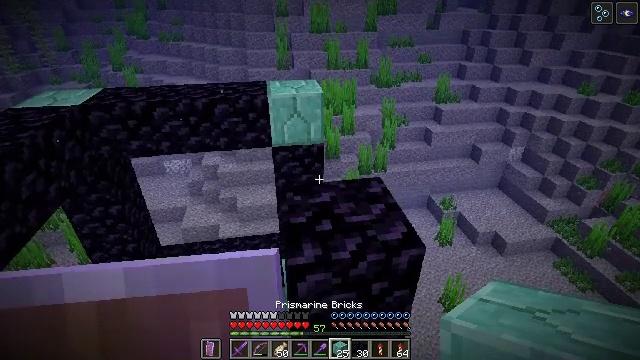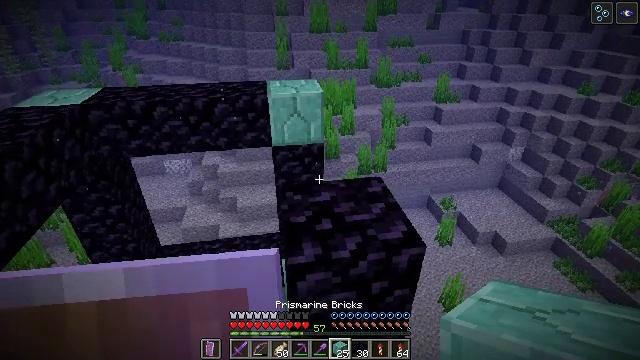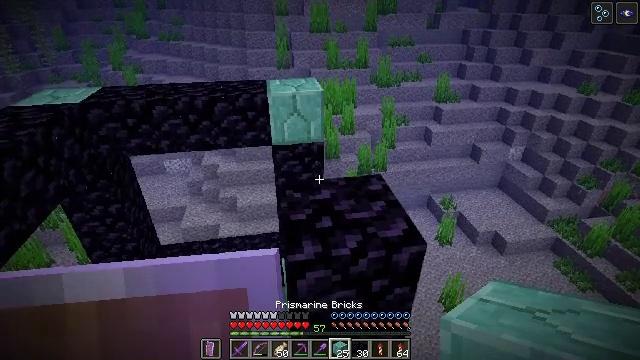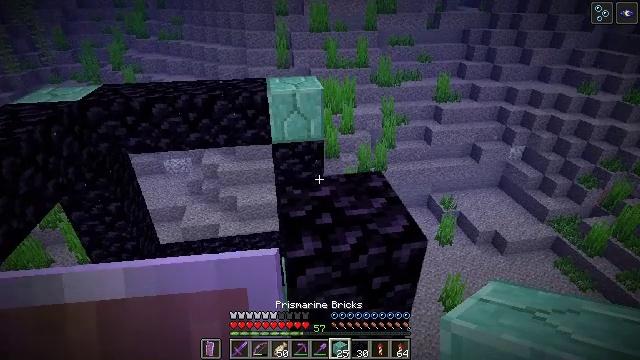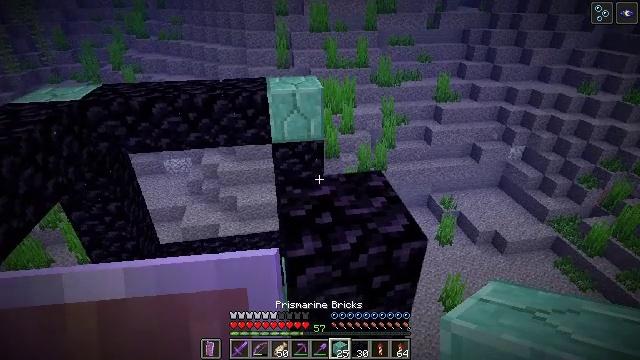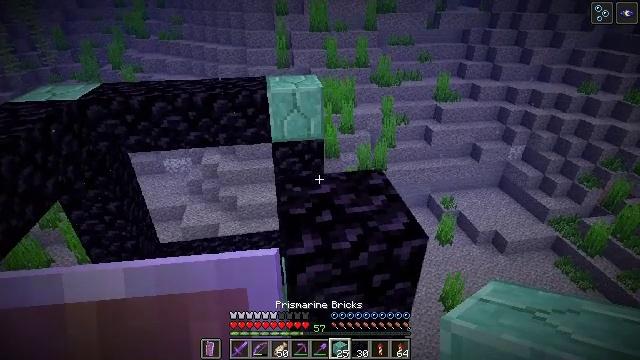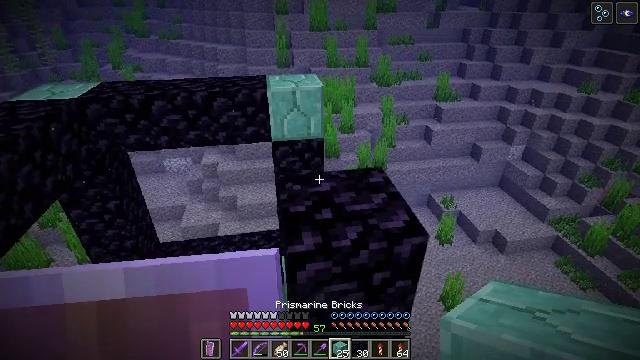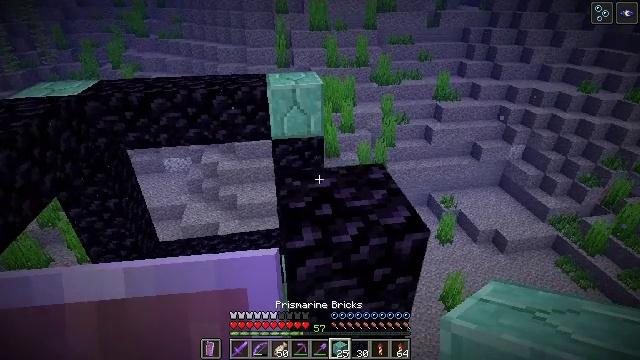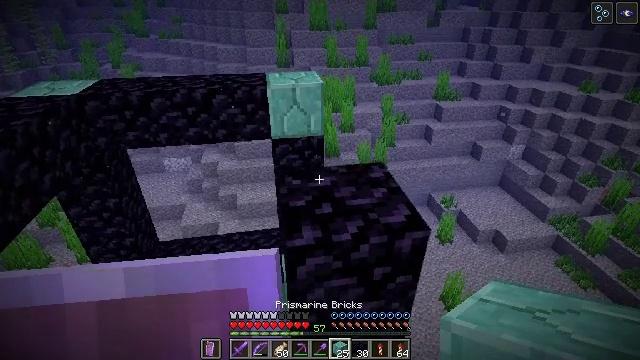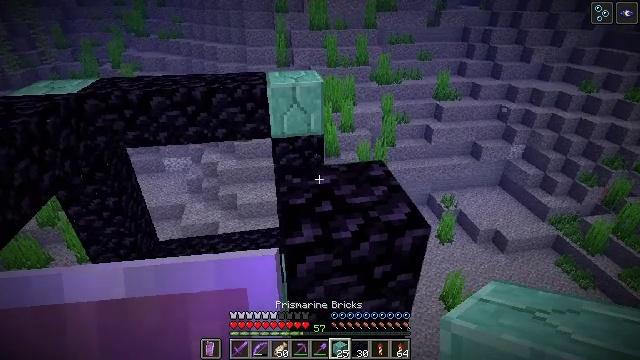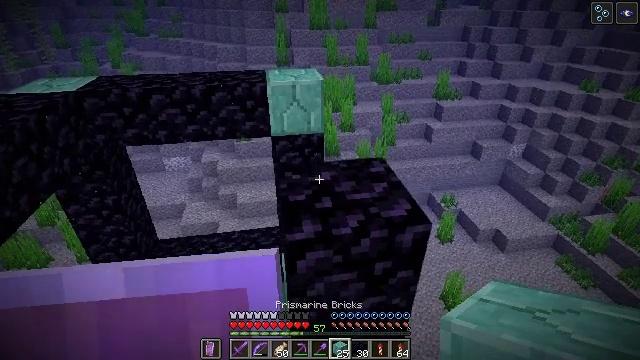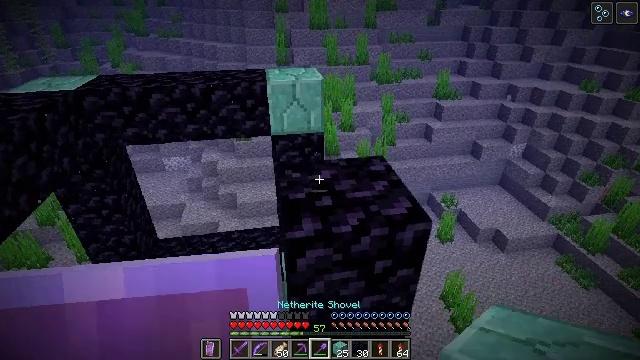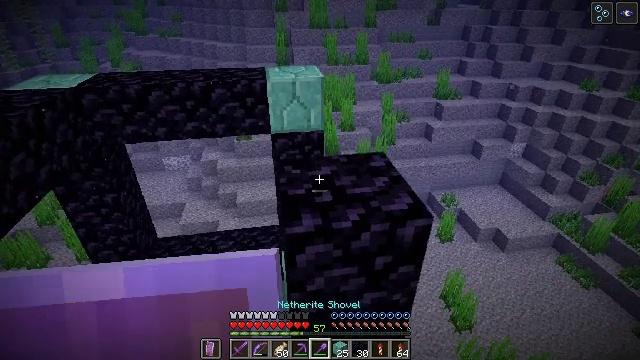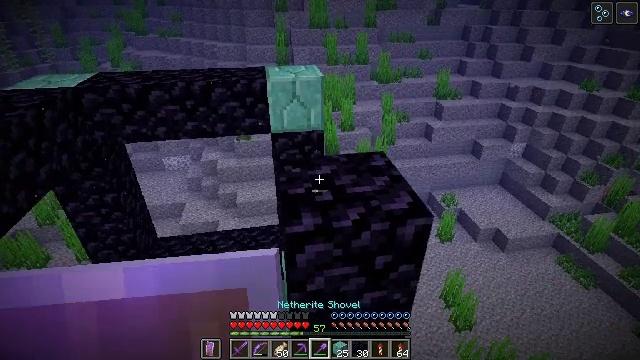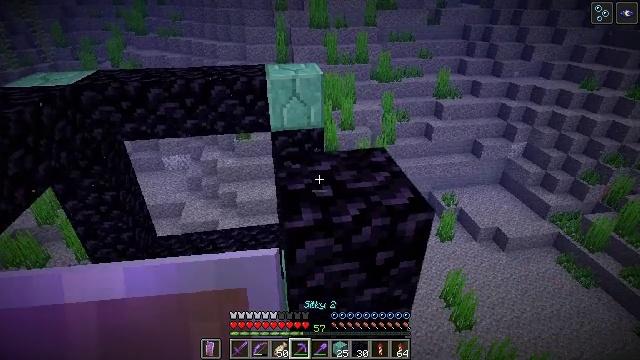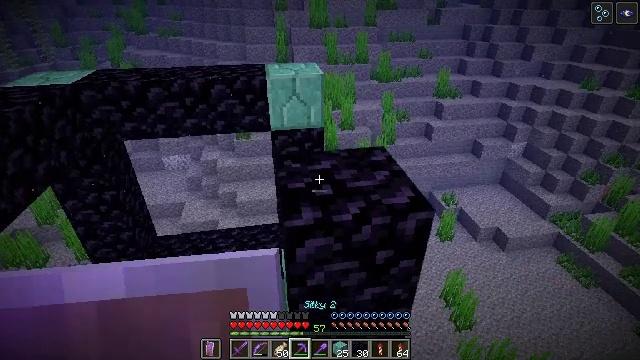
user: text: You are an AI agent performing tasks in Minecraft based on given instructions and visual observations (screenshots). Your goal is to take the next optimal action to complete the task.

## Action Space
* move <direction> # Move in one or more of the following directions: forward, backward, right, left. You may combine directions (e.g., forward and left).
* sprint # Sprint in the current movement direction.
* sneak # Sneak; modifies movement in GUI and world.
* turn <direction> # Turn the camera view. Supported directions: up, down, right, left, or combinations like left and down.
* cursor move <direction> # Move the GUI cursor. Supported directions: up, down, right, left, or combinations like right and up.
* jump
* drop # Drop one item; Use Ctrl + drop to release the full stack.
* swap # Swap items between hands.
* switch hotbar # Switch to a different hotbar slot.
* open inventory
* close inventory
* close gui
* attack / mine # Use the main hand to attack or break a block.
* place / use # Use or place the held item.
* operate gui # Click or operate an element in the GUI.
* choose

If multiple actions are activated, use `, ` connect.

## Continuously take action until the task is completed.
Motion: motion action
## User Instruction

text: Harvest obsidian for portal building.
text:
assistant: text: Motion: no_op
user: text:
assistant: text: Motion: no_op
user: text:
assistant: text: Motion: no_op
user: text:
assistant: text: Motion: no_op
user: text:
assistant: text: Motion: no_op
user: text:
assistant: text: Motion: no_op
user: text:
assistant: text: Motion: no_op
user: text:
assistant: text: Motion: no_op
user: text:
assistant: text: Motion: no_op
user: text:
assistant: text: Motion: no_op
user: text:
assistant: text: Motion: no_op
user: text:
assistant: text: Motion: no_op
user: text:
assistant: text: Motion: no_op
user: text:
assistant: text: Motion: no_op
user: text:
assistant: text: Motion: no_op
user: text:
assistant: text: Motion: no_op
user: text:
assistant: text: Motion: no_op
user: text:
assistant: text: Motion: no_op
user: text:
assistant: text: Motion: no_op
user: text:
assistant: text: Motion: no_op
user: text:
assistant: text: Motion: no_op
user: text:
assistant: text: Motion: no_op
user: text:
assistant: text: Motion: move forward
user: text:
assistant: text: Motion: move forward, turn down
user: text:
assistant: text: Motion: move forward, turn down, attack / mine
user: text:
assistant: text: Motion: move forward, attack / mine
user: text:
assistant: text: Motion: move forward, attack / mine
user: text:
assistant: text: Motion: attack / mine
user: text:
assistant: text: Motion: attack / mine
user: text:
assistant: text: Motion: attack / mine